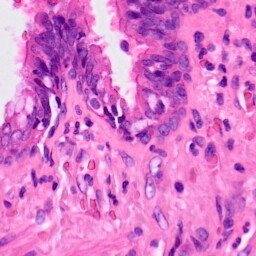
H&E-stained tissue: Lung